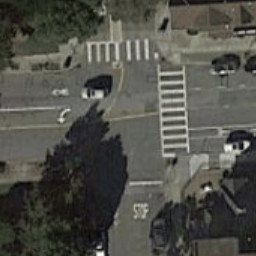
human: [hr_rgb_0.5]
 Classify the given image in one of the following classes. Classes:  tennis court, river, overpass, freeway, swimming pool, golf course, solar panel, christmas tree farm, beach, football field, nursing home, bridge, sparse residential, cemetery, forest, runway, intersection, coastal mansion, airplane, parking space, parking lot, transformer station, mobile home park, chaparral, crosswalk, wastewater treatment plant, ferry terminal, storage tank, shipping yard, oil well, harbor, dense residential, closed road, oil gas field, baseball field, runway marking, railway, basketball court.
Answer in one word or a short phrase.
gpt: crosswalk